Question: As en uneducated PHP person, I am beginning to confuse myself as I try to create & save a CSV file, made from data submitted from an online form.
I am running in to massive troubles trying to 'extract' the data from inputs after they have been posted to the PHP code/page
For this question's purpose, lets say that I have a total of 15 inputs, organized in 5 rows and 3 columns.
I received some suggestions to use var_dump() to create an array of the inputs. This works just fine. I was also told that after the var_dump(), I should build 2 nested foreach() loops , and it is here that I am befuddled.
Let's say that the table looks like this:

The array that results from the var_dump() is like this:
'''
array(5) {
[1]=> array(3) {
["A"]=> string(0) "" ["B"]=> string(0) "" ["C"]=> string(0) ""
}
[2]=> array(3) {
["A"]=> string(0) "" ["B"]=> string(0) "" ["C"]=> string(0) ""
}
[3]=> array(3) {
["A"]=> string(0) "" ["B"]=> string(0) "" ["C"]=> string(0) ""
}
[4]=> array(3)
{
["A"]=> string(0) "" ["B"]=> string(0) "" ["C"]=> string(0) ""
}
[5]=> array(3) {
["A"]=> string(0) "" ["B"]=> string(0) "" ["C"]=> string(0) ""
}
}
'''
Obviously the strlen() wouldn't be 0 when filled. The '[1]' etc. would be the rows, and the '["A"]' etc. would be the columns.
Now skipping ahead, the end game is to create a CSV structure that might look like:
'''
Header One,Header Two,Header Three,
row1-column1,row1-column2,row1-column3,
row2-column1,row2-column2,row2-column3,
row3-column1,row3-column2,row3-column3,
row4-column1,row4-column2,row4-column3,
row5-column1,row5-column2,row5-column3,
'''
I presume that I can figure out how to save the echoed output into a CSV file, but what I am asking is how to I extract the inputs from the array (provided the strlen() is >0)?
Again I received some tips on using two nested foreach loops.
I must be completely thick, but I can't get any foreach variations to echo anything at all.
Code utilizing a suggestion from below:
'''
var_dump($_POST['Input_row']);
foreach ($Rows as $Columns) {
foreach ($Columns as $column){
echo $column.',';
}
echo "
";
}
'''
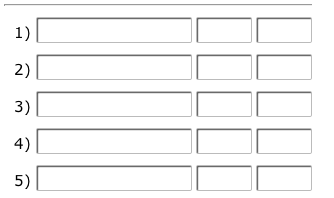
Answer: '''
$file=fopen(<DIRECTORY_PATH>."file.csv","w");
if(!$file){
//error
}
$csv_data="";
$i=0;
foreach($x as $row){
$i++;
foreach($row as $element){
$csv_data.="row-".$i."-".$element.", ";
}
//remove the last comma
$csv_data.="
";
}
fwrite($file,$csv_data);
$query="load data infile '".<DIRECTORY_PATH>."file.csv"."' into table your_table";
if(!mysqli->query($query))
printf("Error: %s
", $mysqli->error);
'''